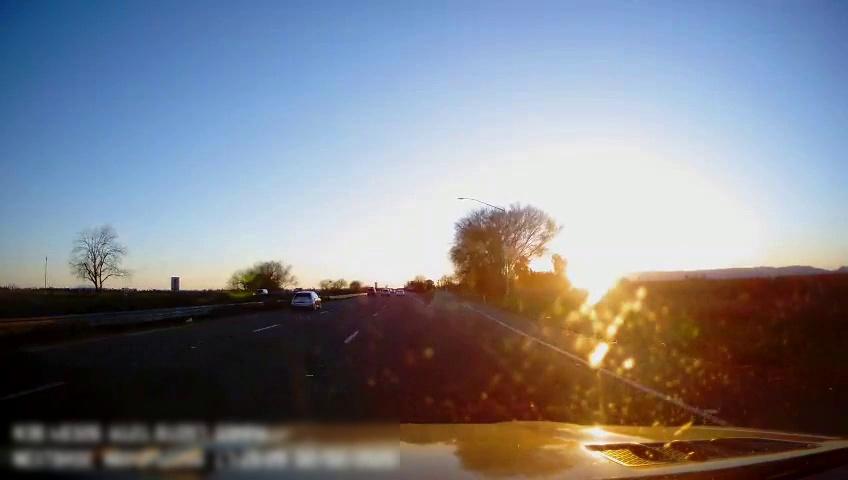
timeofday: Day
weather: Sunny
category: Drivable Space
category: Vehicles | SUV
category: Vehicles | SUV
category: Lanes | Alternate Lane
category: Lanes | Alternate Lane
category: Lanes | Current Lane
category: Lanes | Alternate Lane